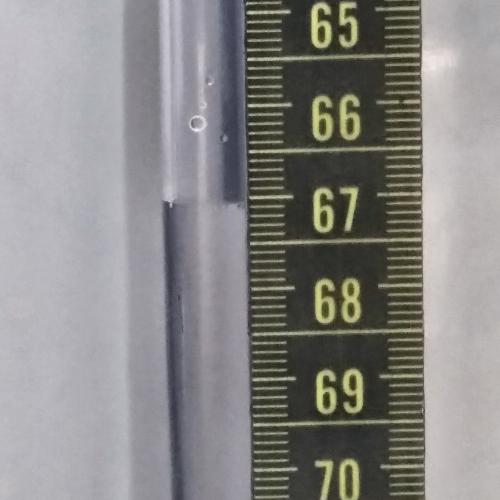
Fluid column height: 67.1 cm